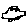
Label: car